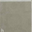
Piece: xx